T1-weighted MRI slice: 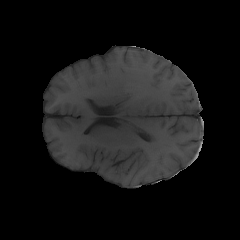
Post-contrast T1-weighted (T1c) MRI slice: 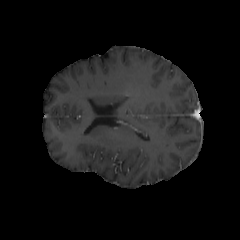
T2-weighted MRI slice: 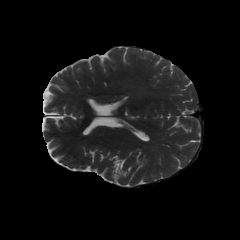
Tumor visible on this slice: yes